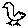
Label: bird